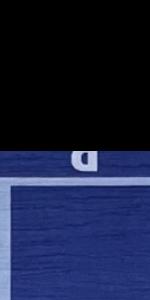
Label: Empty